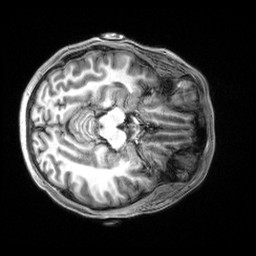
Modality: T1w
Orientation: axial
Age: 21
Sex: female
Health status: healthy
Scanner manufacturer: siemens
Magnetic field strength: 3 T
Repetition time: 2.5 s
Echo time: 0.00222 s